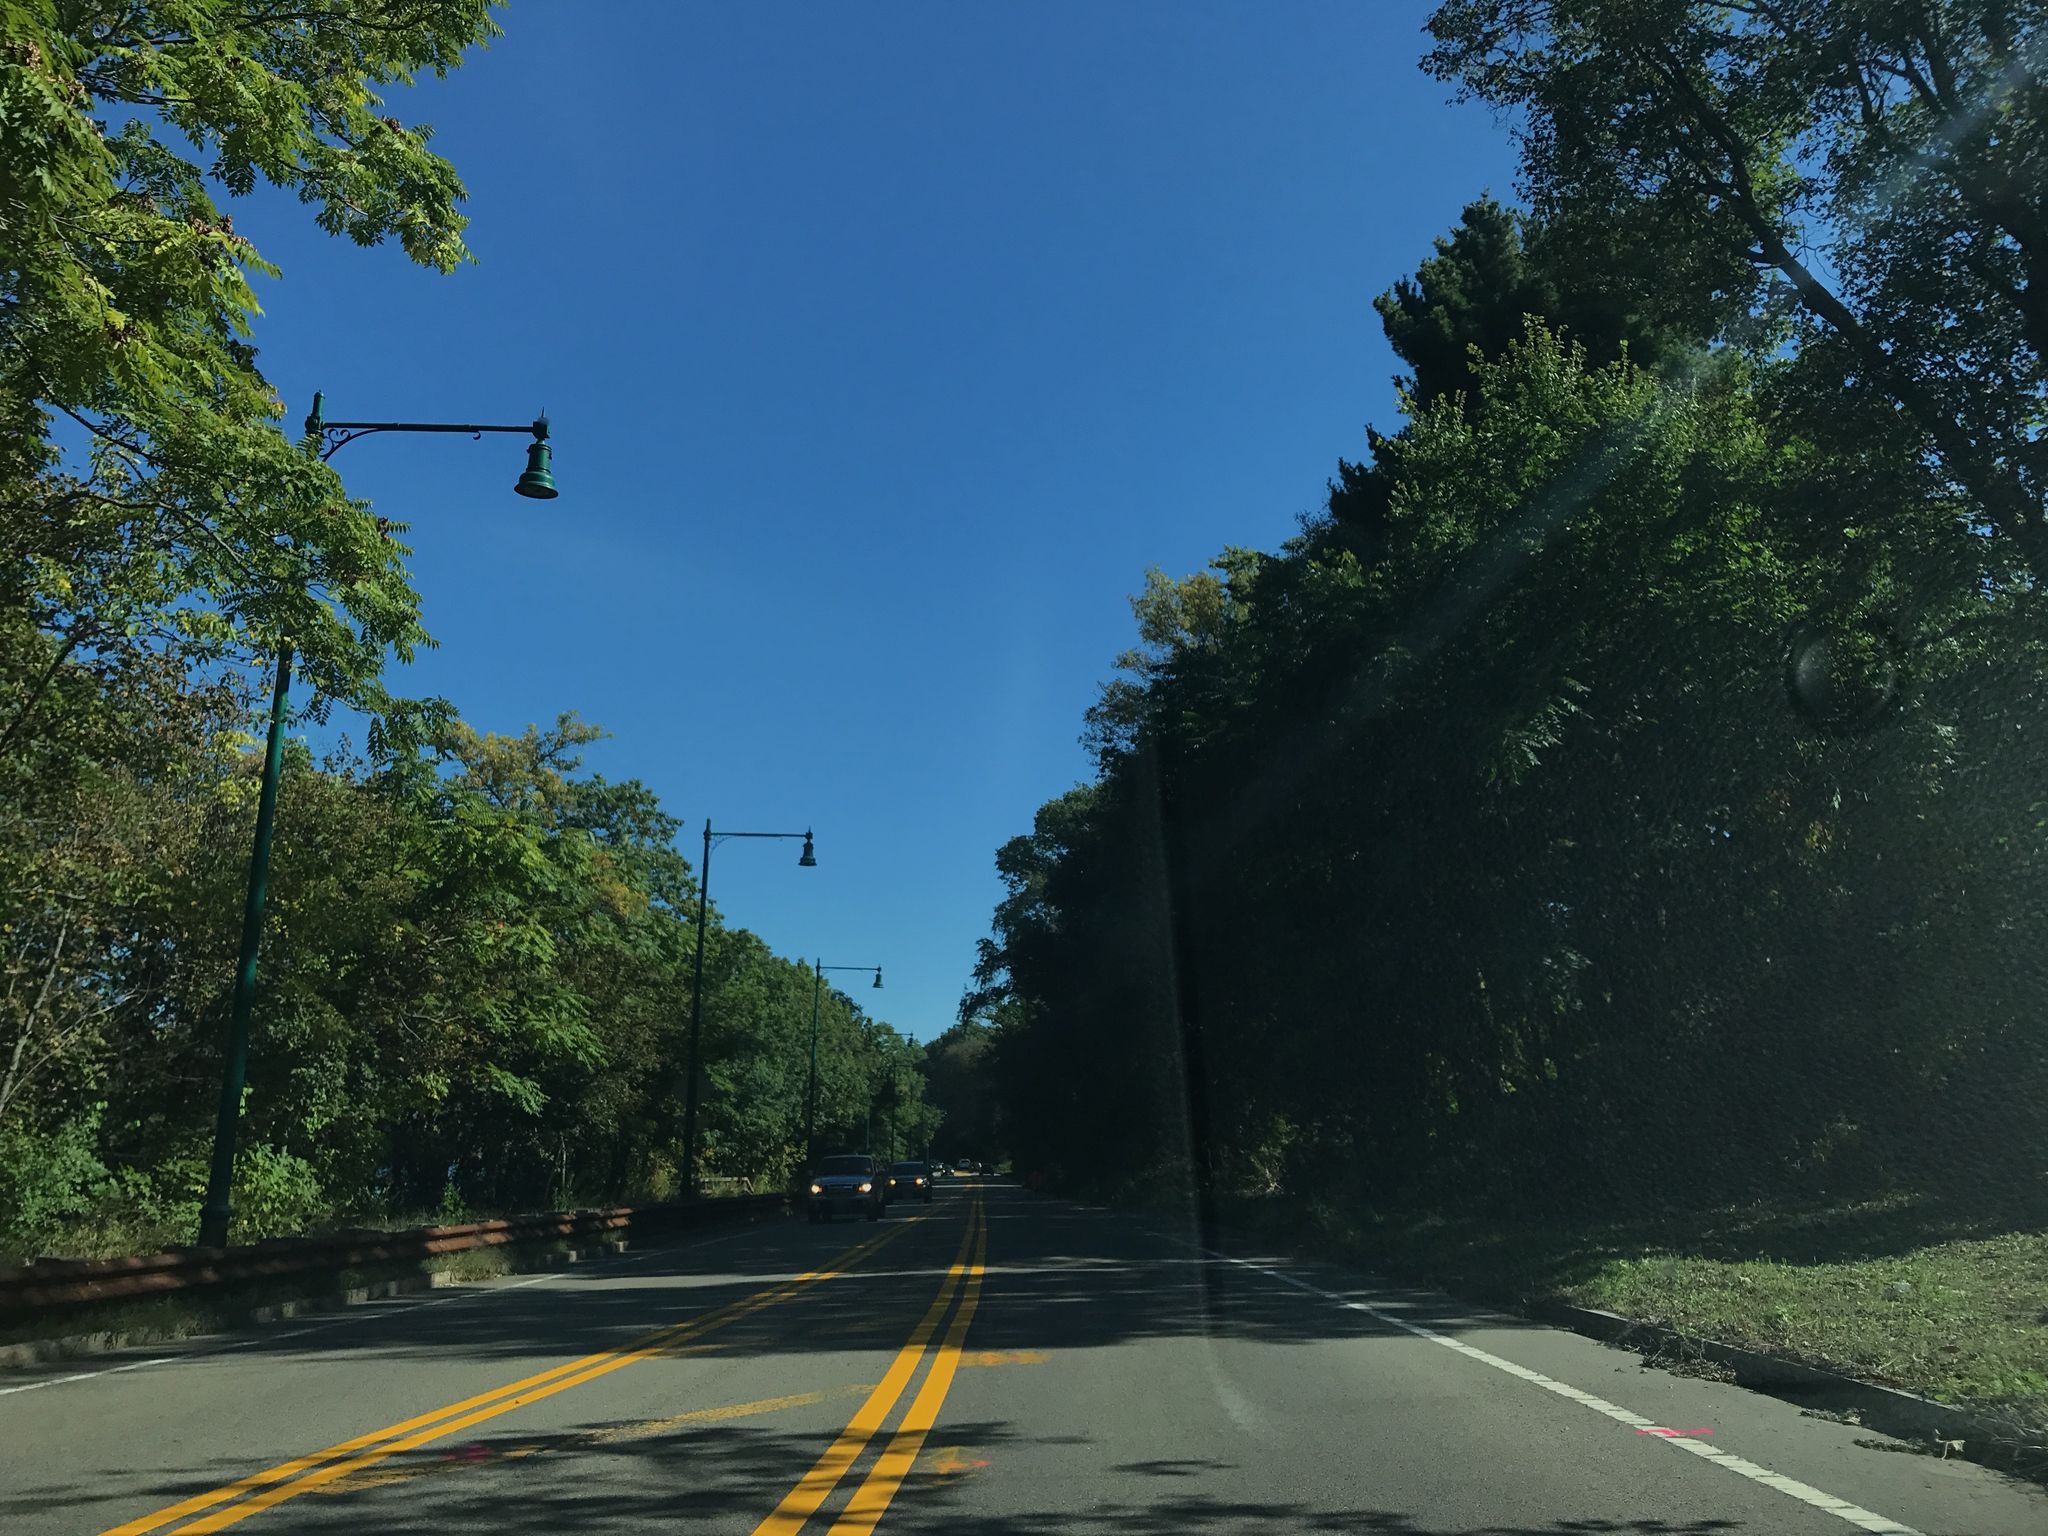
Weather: clear
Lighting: day
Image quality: good
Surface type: driving surface
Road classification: residential, footway, path
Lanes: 2
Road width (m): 10.4
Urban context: urban centre
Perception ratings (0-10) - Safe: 2.44, Lively: 5.02, Beautiful: 5.73, Boring: 5.06, Depressing: 4.51, Wealthy: 2.11